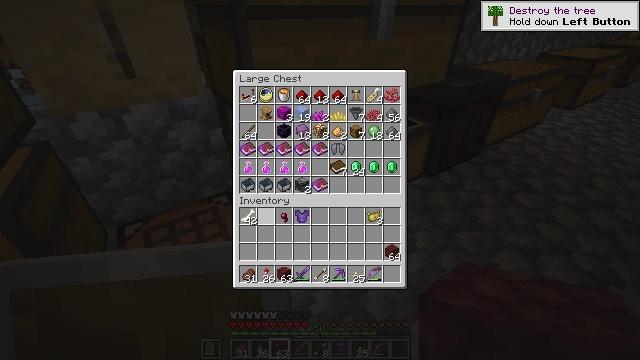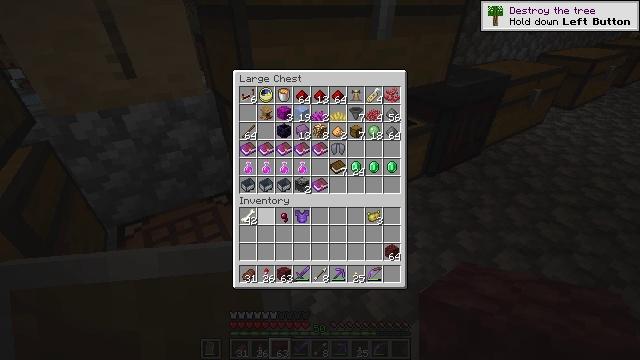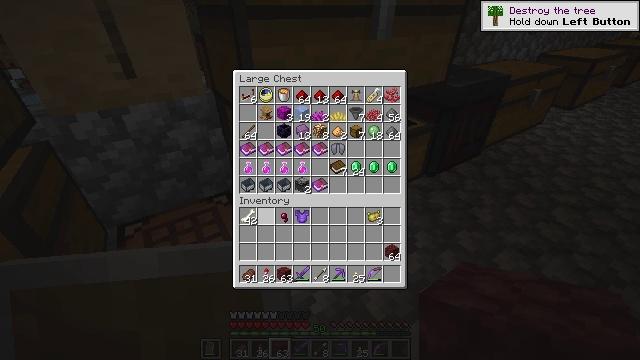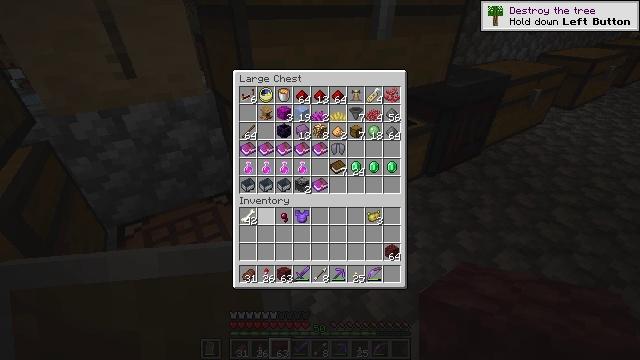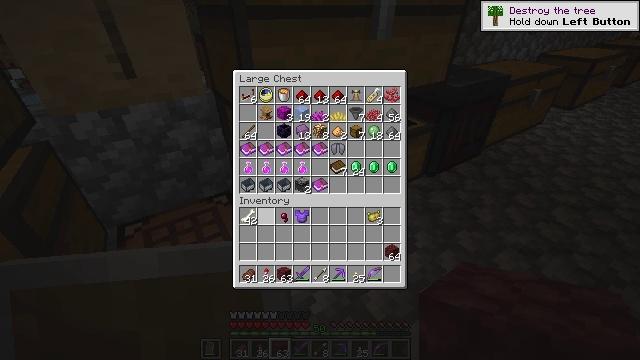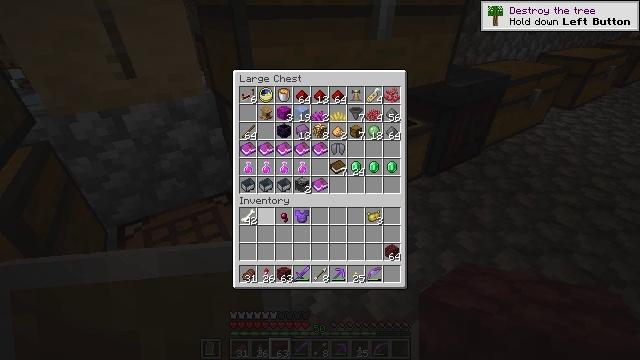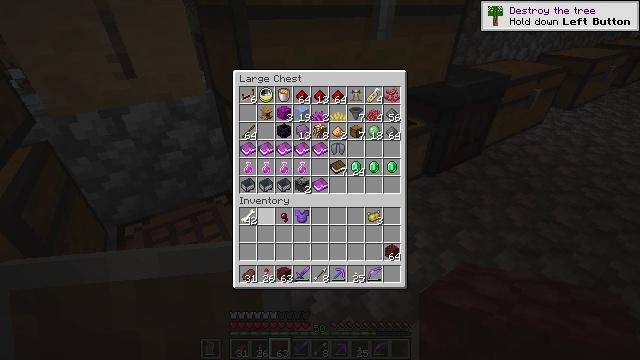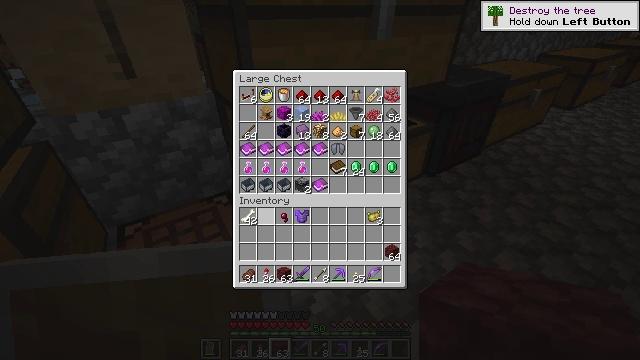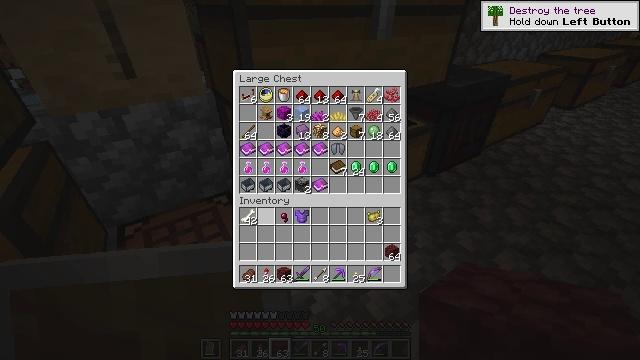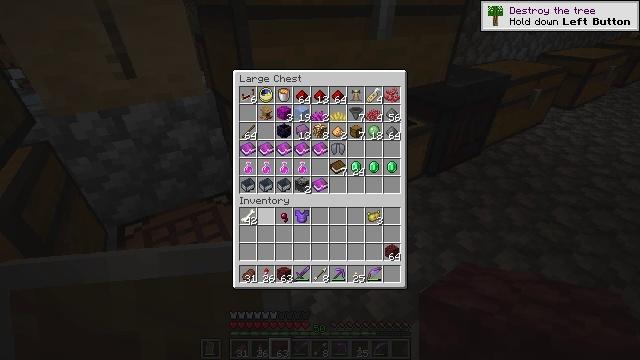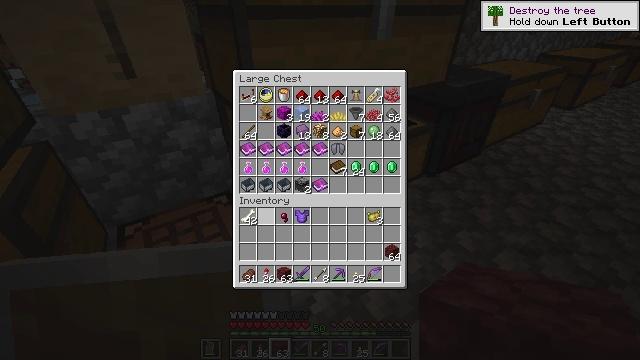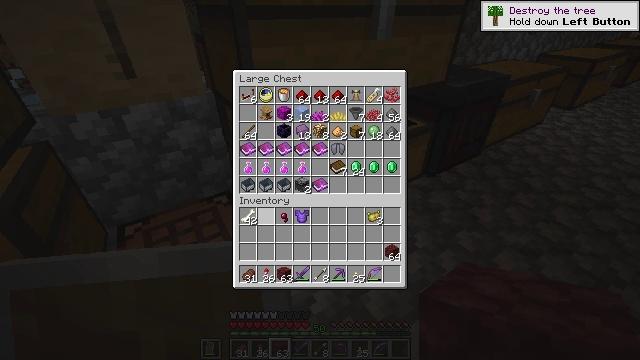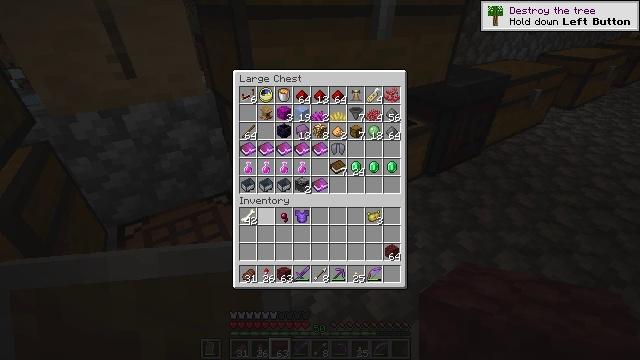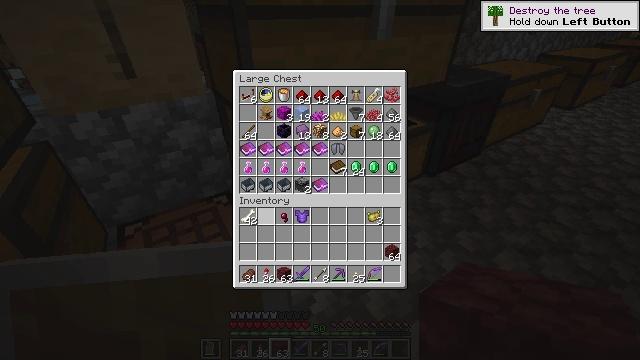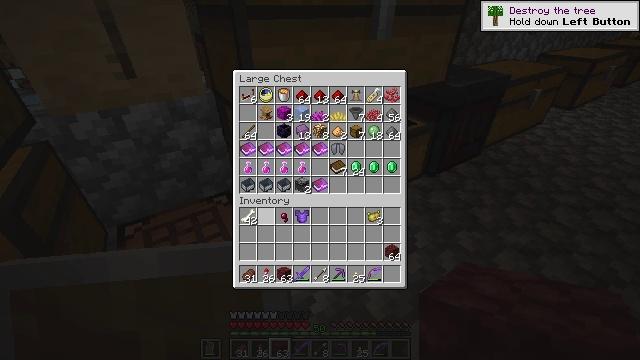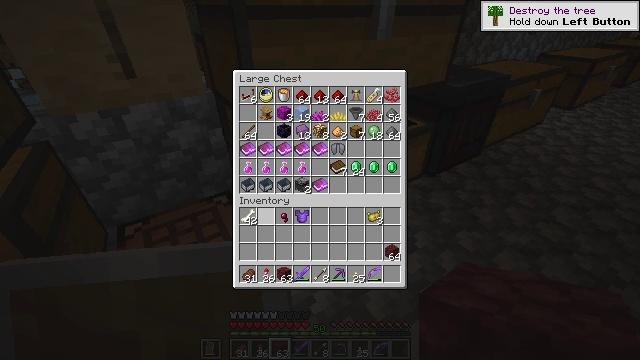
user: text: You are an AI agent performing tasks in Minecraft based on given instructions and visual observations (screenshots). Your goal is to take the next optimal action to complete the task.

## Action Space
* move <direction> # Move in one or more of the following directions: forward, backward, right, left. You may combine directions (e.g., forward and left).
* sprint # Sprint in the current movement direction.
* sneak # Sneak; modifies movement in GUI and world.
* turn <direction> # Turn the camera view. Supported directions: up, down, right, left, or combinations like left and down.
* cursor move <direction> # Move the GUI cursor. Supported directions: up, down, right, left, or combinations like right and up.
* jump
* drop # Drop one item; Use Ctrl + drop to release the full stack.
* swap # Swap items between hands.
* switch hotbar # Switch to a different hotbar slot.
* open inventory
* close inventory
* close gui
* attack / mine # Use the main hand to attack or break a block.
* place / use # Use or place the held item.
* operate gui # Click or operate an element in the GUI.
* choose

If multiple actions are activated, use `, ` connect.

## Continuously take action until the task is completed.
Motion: motion action
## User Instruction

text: Open the crafting table to craft a slime block.
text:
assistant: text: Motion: no_op
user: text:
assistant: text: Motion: no_op
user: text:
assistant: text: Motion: no_op
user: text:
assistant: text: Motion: no_op
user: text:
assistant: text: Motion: no_op
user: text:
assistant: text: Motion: no_op
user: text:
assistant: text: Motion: no_op
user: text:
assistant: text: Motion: no_op
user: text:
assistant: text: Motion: no_op
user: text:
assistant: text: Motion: no_op
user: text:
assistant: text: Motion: no_op
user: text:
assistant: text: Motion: no_op
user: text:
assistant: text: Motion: no_op
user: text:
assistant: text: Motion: no_op
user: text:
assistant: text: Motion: no_op
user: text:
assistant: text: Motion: no_op
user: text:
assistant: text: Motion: no_op
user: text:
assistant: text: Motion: no_op
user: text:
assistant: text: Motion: no_op
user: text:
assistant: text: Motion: no_op
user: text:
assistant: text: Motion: no_op
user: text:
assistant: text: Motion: no_op
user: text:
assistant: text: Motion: no_op
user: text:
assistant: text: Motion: no_op
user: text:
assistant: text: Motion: no_op
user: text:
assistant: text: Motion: no_op
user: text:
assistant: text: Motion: no_op
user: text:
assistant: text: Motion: no_op
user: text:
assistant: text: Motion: no_op
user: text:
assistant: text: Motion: no_op